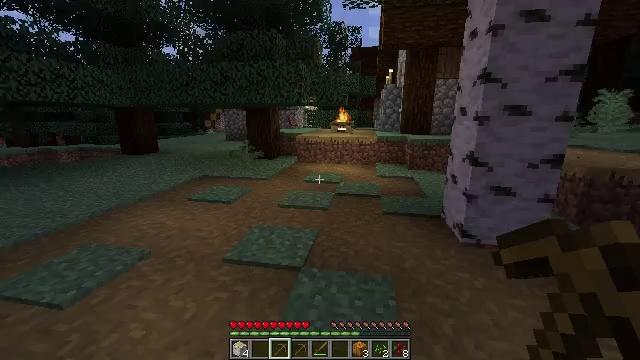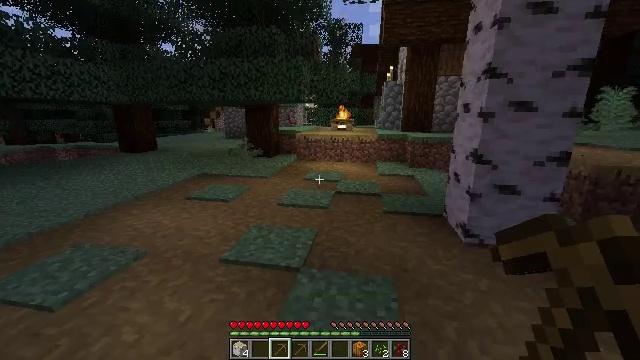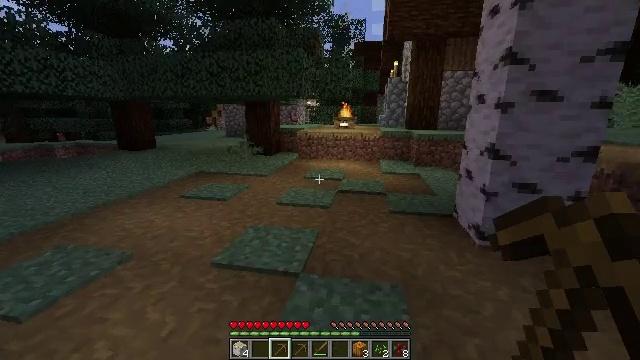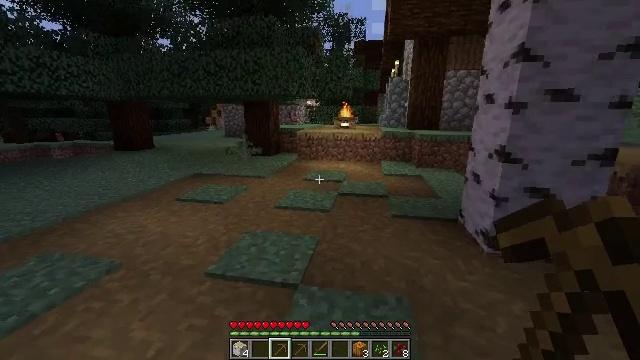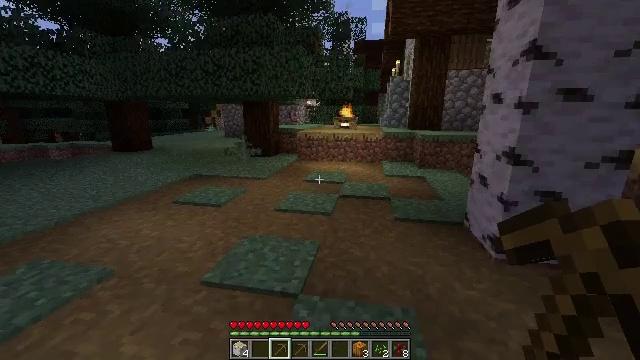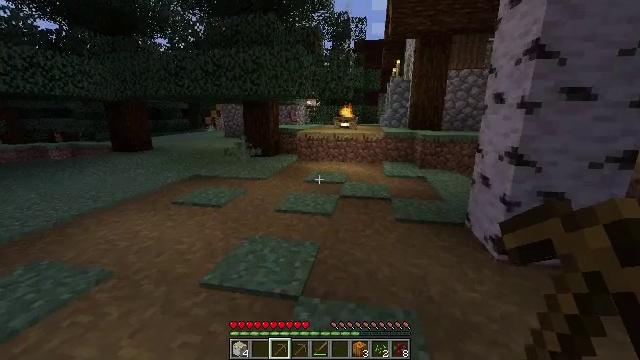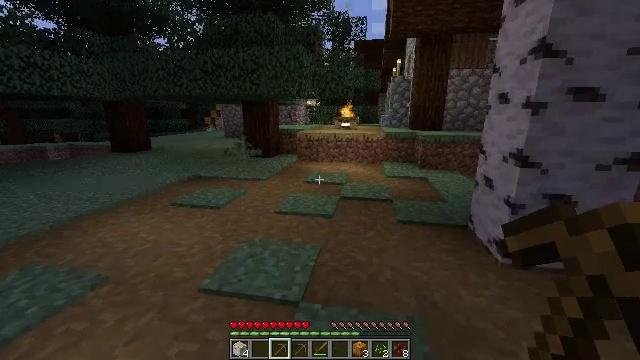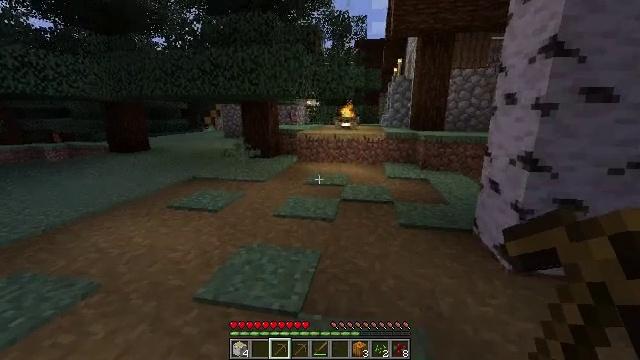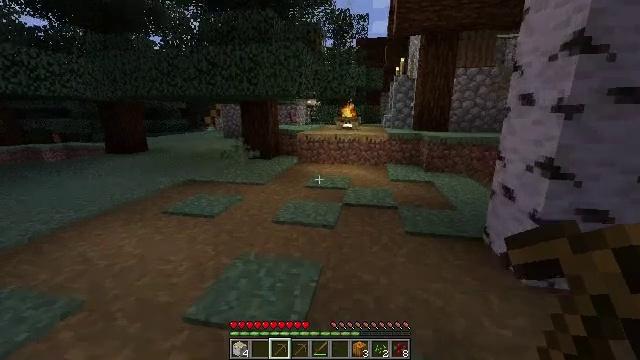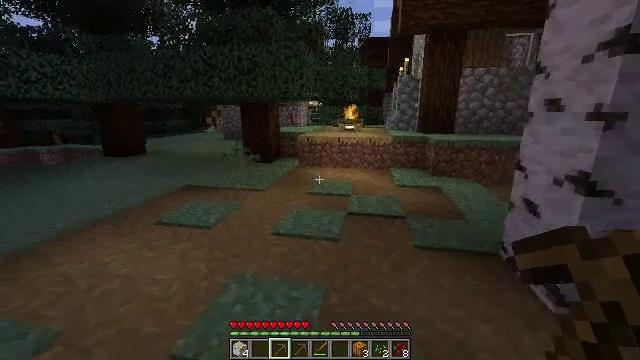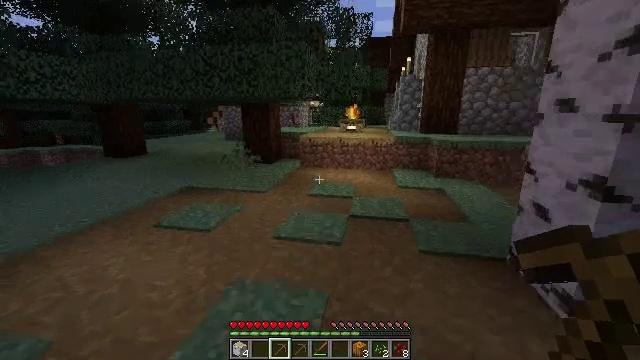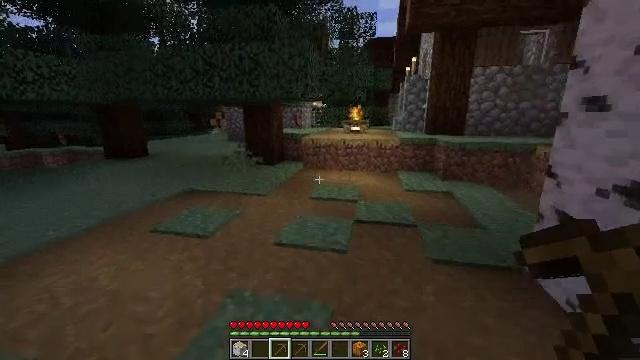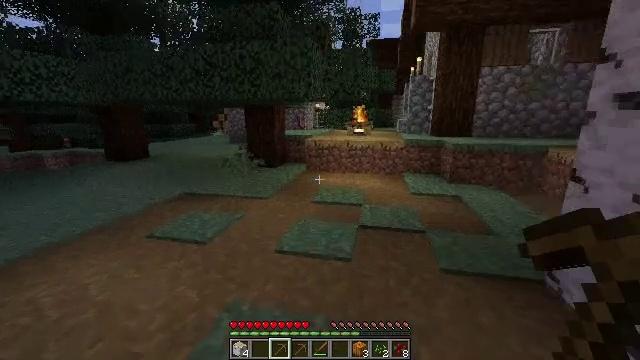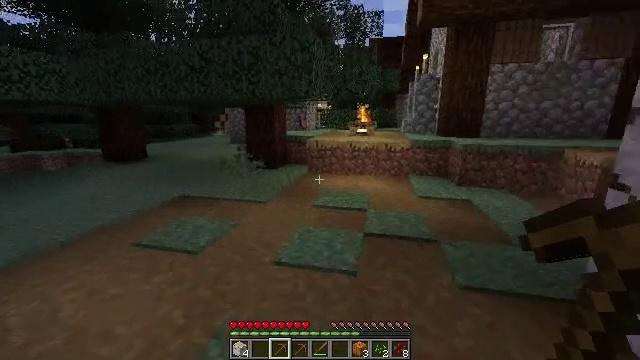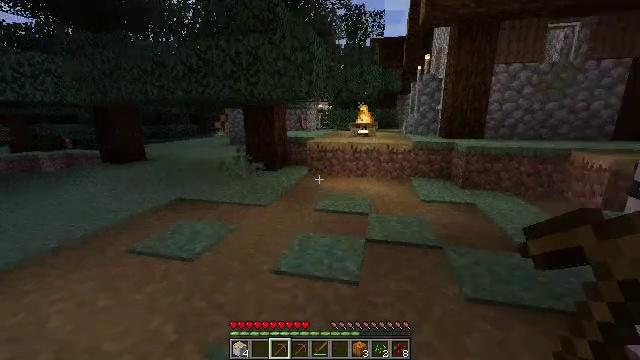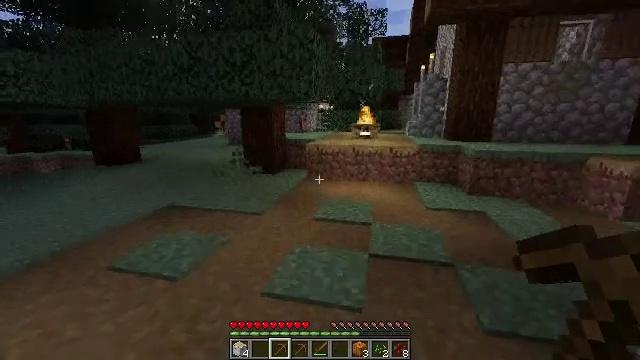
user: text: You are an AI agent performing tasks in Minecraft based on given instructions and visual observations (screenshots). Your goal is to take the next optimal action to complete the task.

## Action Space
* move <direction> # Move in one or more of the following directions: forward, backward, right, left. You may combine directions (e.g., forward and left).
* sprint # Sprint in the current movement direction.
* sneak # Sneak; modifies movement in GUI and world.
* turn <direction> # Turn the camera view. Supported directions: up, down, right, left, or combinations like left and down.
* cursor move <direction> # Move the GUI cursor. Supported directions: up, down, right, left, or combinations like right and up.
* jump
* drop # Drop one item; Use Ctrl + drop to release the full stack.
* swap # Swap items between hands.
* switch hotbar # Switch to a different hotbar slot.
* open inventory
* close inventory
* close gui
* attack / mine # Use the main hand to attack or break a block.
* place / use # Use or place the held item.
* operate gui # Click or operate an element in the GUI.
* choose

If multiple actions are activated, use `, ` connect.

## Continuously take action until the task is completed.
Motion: motion action
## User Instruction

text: Mine spruce leaves from the tree.
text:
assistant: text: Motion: move forward
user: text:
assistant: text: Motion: move forward
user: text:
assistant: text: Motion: no_op
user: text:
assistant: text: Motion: no_op
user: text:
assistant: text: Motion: no_op
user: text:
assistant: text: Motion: move forward
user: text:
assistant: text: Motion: move forward
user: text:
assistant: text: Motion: move forward
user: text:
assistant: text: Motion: move forward
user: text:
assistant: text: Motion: move forward
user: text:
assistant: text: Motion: move forward
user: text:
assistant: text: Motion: move forward
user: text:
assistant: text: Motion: move forward
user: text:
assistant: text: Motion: move forward
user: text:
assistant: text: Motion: move forward
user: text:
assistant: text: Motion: move forward
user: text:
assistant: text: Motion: move forward
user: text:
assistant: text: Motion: move forward
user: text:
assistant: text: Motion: move forward
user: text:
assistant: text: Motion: move forward
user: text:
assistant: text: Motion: move forward
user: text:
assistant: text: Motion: move forward
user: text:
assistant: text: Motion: move forward
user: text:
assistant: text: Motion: move forward
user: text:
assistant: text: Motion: move forward
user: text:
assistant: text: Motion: move forward
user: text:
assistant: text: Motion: move forward
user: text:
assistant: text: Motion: move forward
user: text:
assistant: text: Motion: move forward
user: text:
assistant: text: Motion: move forward